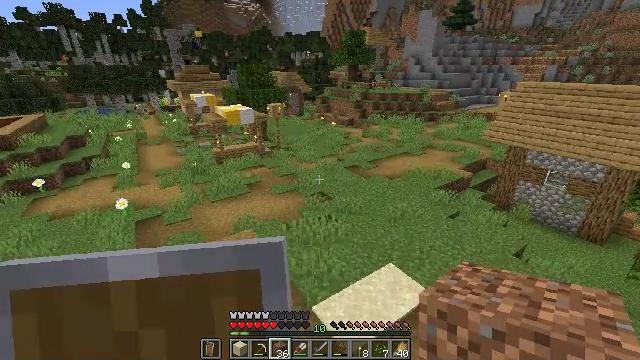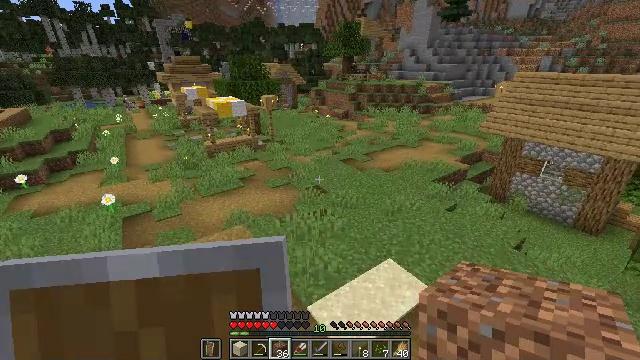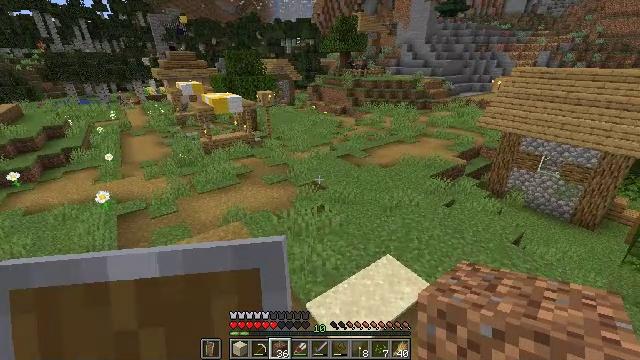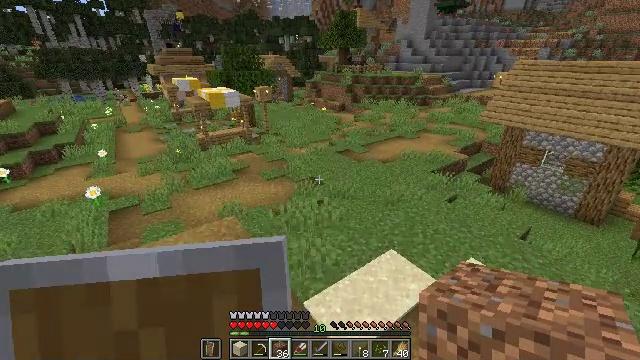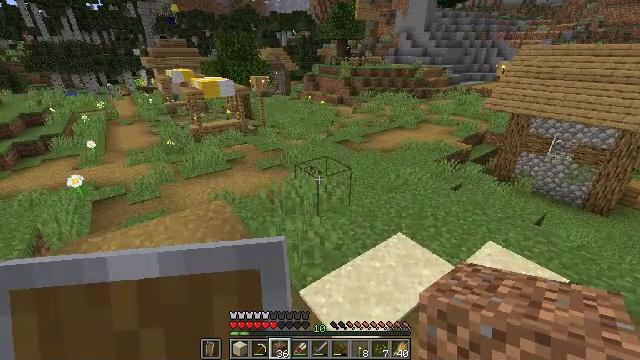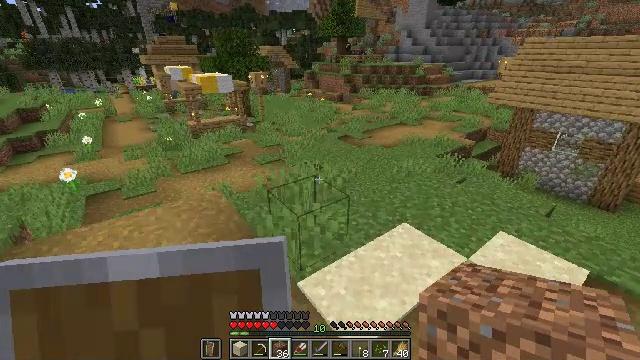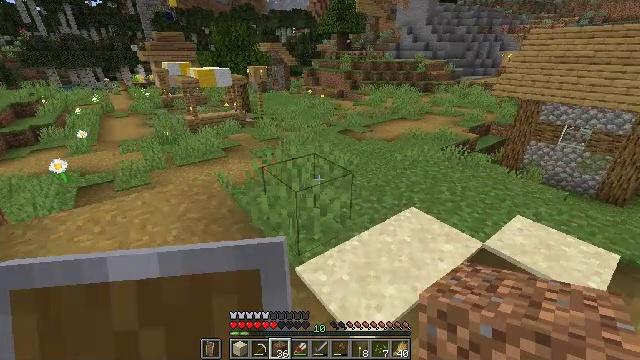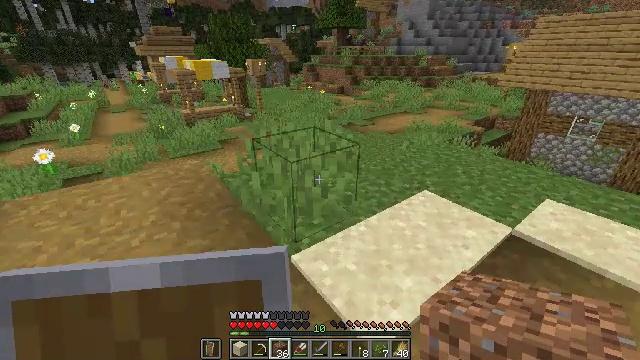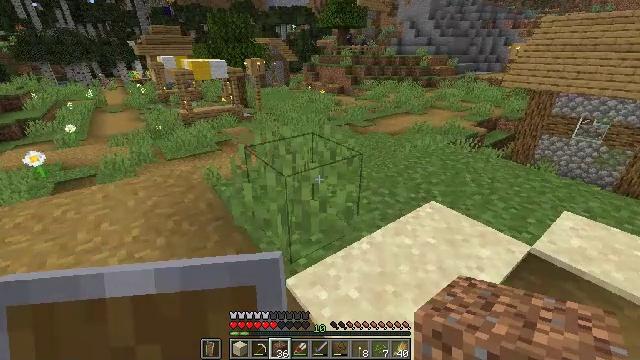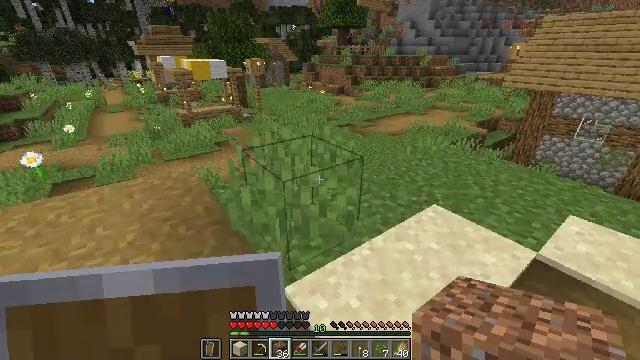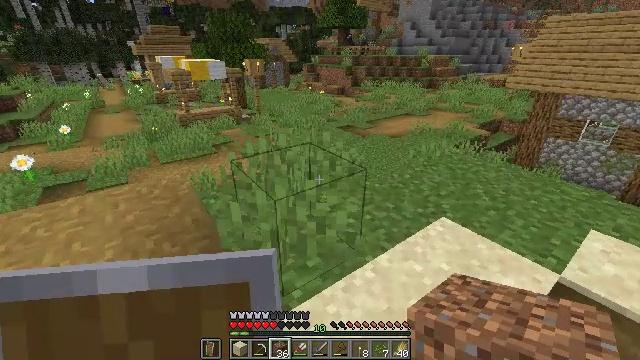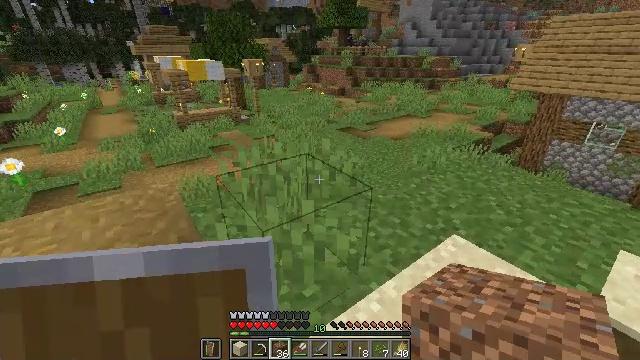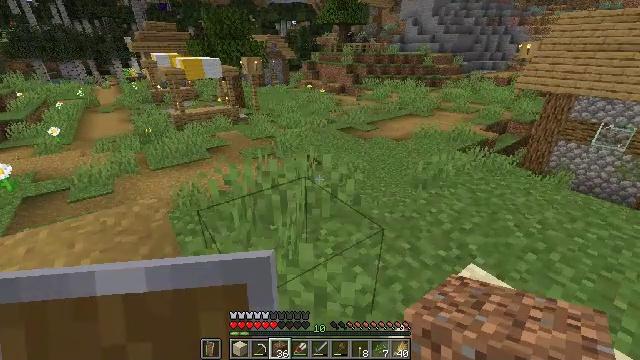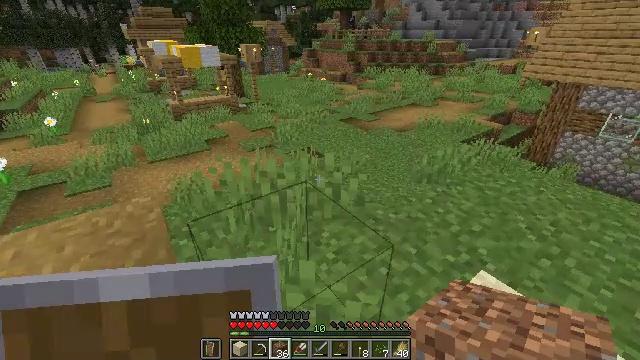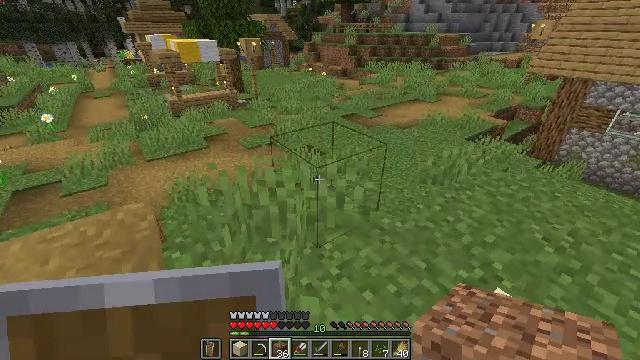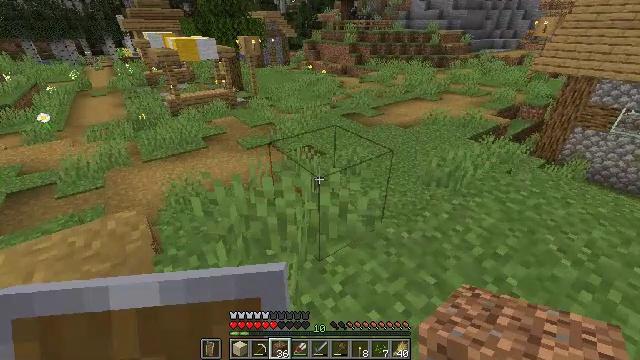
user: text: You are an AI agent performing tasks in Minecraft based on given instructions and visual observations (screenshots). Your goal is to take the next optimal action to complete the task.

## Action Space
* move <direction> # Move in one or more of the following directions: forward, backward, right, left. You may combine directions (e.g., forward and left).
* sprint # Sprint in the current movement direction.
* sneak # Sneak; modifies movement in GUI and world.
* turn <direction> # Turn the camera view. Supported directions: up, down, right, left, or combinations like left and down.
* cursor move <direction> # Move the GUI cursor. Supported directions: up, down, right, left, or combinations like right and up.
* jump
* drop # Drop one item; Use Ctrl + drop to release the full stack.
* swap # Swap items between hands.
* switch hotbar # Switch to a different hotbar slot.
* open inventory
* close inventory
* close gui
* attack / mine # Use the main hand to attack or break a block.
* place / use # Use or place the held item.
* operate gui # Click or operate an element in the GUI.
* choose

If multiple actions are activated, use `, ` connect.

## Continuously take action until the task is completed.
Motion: motion action
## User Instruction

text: Collect a hay block for crafting.
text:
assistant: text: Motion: move forward, turn right and down
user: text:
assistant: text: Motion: move forward
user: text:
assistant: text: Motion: move forward
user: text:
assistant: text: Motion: move forward
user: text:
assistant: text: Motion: move forward
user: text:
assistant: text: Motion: move forward
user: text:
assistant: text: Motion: move forward
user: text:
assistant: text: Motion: move forward
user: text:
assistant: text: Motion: move forward
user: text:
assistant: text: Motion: move forward
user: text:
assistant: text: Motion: move forward
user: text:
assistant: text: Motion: move forward
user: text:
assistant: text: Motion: move forward, turn down
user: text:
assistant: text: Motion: move forward, turn down
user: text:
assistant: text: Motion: move forward
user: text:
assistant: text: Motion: move forward, turn down
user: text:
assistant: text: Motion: move forward, turn down
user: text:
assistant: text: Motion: move forward, turn right and down
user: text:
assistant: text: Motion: move forward, turn right and down
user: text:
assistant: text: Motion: move forward, turn right and down
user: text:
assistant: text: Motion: move forward, turn right and down, jump
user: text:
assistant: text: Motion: move forward, turn right and down, jump
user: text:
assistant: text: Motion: move forward, jump
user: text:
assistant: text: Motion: move forward, jump
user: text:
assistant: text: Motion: move forward, turn left and down, jump
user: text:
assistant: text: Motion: move forward, jump
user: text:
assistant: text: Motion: move forward, jump
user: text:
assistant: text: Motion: move forward, jump
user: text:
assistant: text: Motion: move forward, jump
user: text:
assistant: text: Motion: move forward, turn down, jump